Question: Im trying to make the drawback of a gun, for this the gun should rotate a little bit and go back too, then it should go front a little bit (simulating the repositioning if the shooter).
Doing this with MoveByModier requires changing it in every manageUpdate and some trigonometry. If i dont do it this way i could do it with 2 routes (one Modifier for the pull and another the repositioning ) but its still hard

So, Is there a MoveModifier that its independent from position AND rotation?
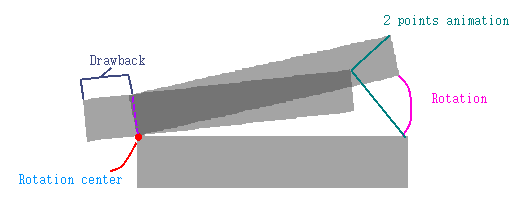
Answer: After some time i figured out how to make the 2 points animation.
'''
public void drawback (Sprite sprite, float DeltaAngle, float drawback){
Vector2 center= new Vector2(sprite.getRotationCenterX(),sprite.getRotationCenterY());
Vector2 radiusPoint = new Vector2(sprite.getWidth(),sprite.getHeight());
float radius = radiusPoint.dst(center)/PhysicsConstants.PIXEL_TO_METER_RATIO_DEFAULT;
Vector2 currentPosition= new Vector2(sprite.getX(),sprite.getY());
Vector2 pointA = new Vector2(
(float)Math.cos(Math.toRadians(DeltaAngle/2+180))*drawback + Float.valueOf (sprite.getX()),
(float)Math.sin(Math.toRadians(DeltaAngle/2+180))*drawback + Float.valueOf (sprite.getY()) );
Vector2 pointB = new Vector2(
(float) Math.cos (Math.toRadians((DeltaAngle)))*radius + Float.valueOf (sprite.getX()),
(float) Math.sin (Math.toRadians((DeltaAngle)))*radius + Float.valueOf (sprite.getY()) );
sprite.registerEntityModifier(new ParallelEntityModifier(
new RotationByModifier(2,15),
new SequenceEntityModifier(
new PathModifier(.5f,new PathModifier.Path(
new float[]{currentPosition.x,pointA.x},
new float[]{currentPosition.y,pointA.y}))),
new PathModifier(1.5f,new PathModifier.Path(
new float[]{pointA.x,pointB.x},
new float[]{pointA.y,pointB.y}))
));}
'''
I belive the trygonometry can be simplified, but i will leave it to a curious commenter